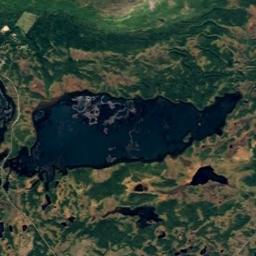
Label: lake